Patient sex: M
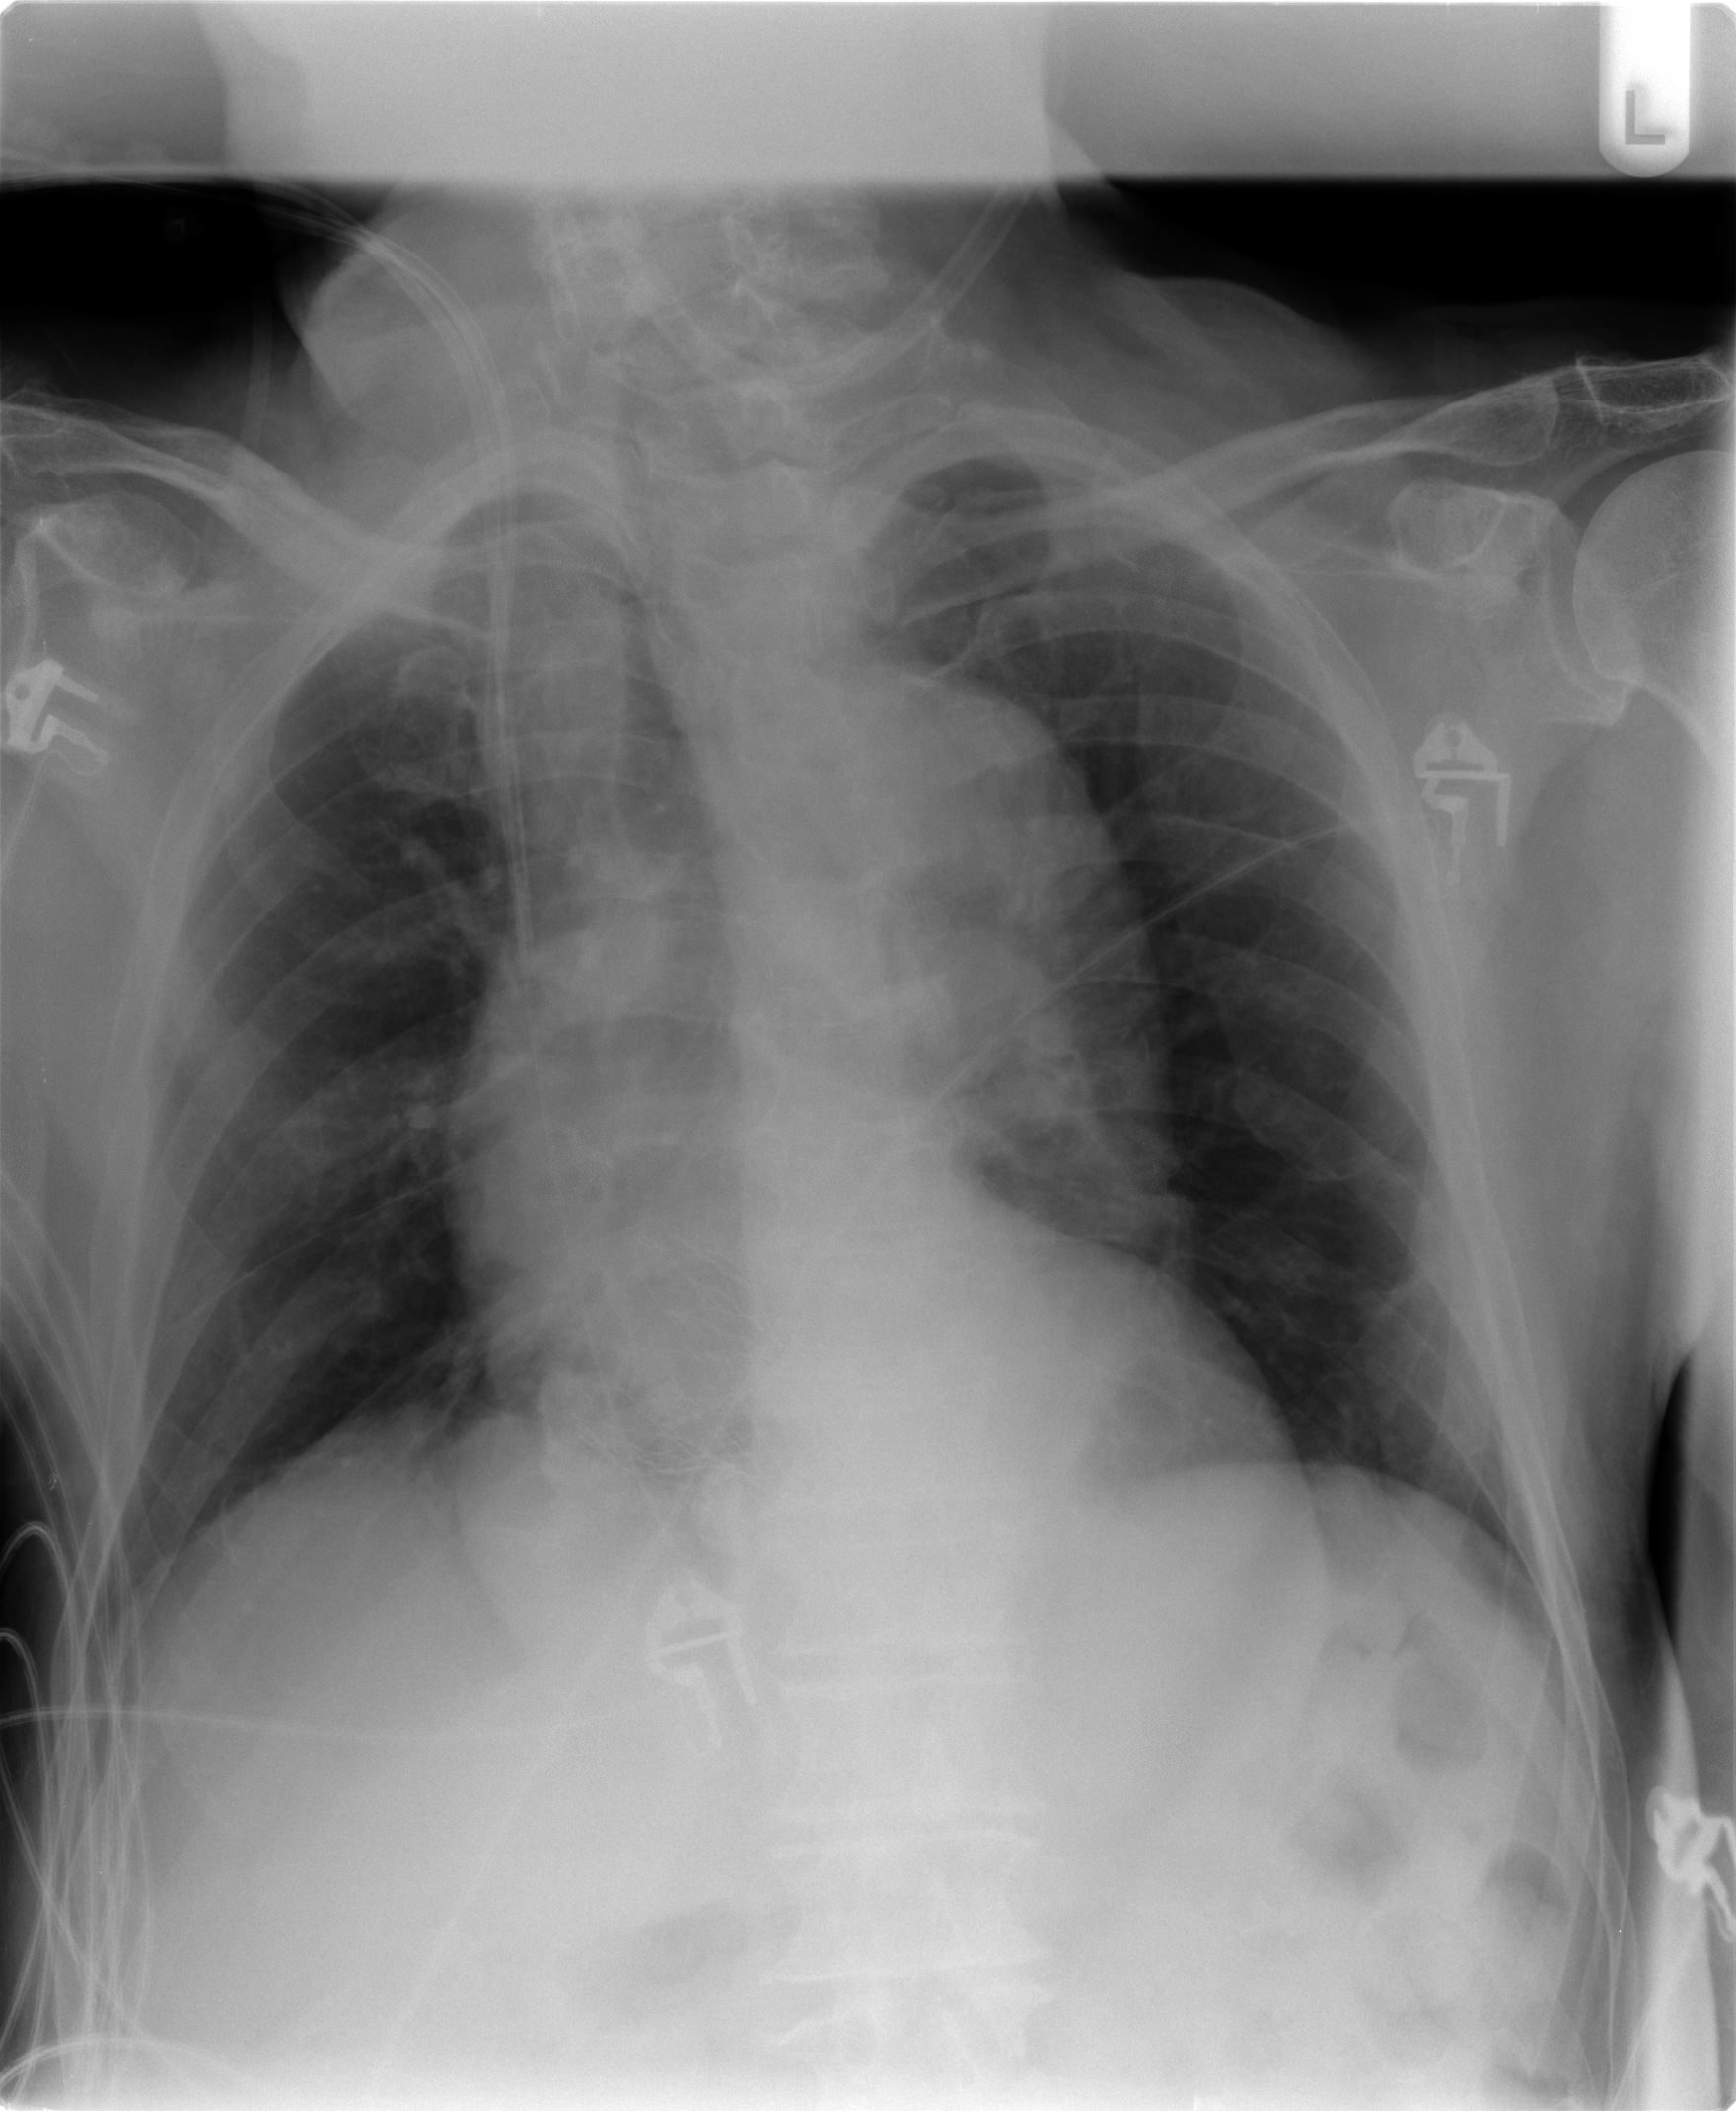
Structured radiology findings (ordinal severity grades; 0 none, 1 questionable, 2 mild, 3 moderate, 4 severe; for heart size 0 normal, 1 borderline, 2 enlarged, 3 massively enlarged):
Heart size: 2
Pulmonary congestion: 0
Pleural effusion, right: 0
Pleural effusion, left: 0
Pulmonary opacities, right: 0
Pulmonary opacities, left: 0
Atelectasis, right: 1
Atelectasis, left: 0